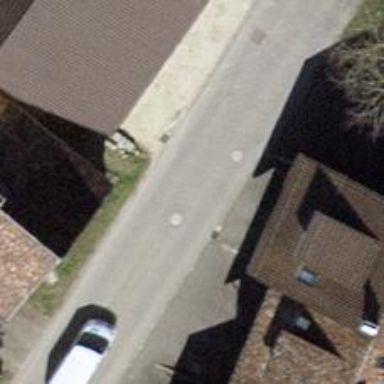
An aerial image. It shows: Footway.